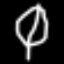
Label: leaf